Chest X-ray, AP view. Patient: 60 years old, sex M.
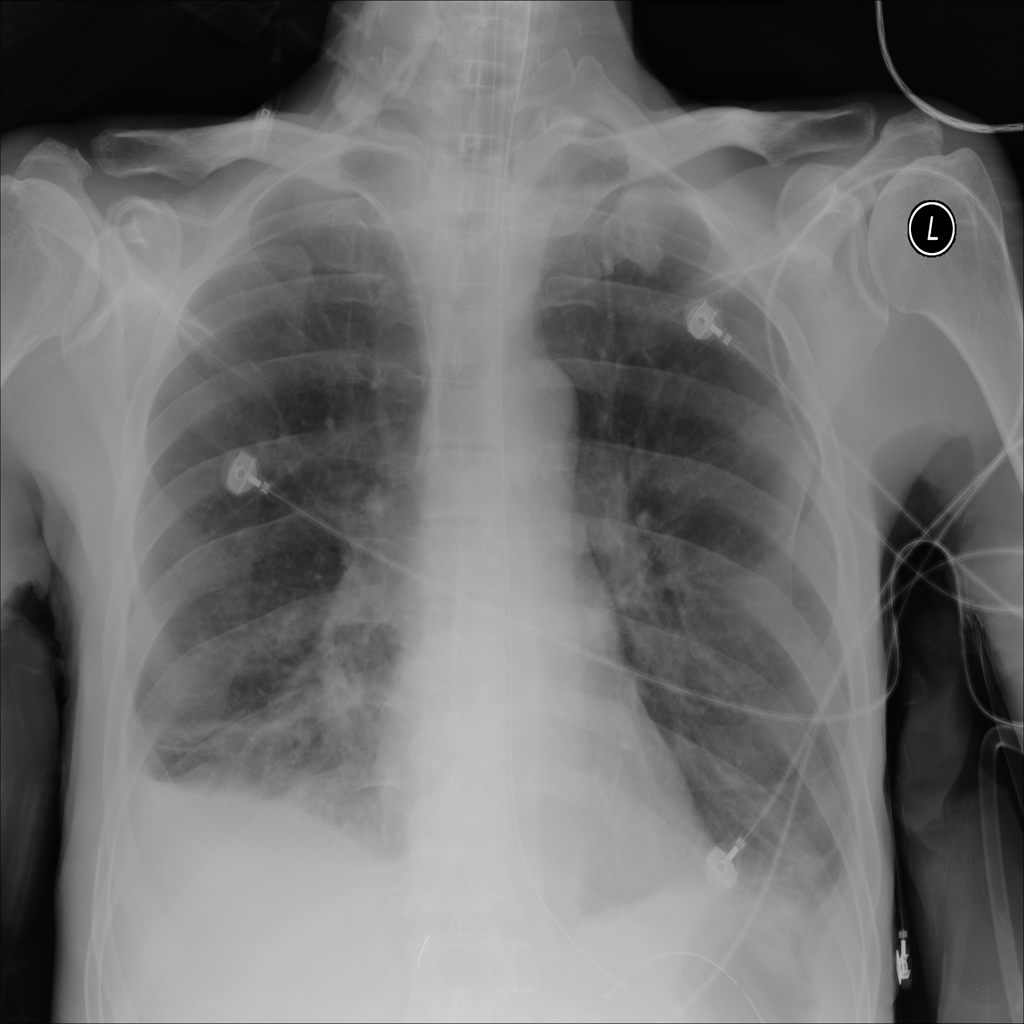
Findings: Atelectasis, Effusion